Question: I am trying to access values from a user control MVVM in a parent MVVM class - so I can set the menu to enable/disable. I cannot visualize how to wire this up.
Any help is appreciated for the below since I have stuck (as I learn to implement MVVM)
Q1) As mentioned above - how do I access values from user control (child) MVVM onto the parent windowviewmodel
Q2) Once these values are accessible - I need to wire them with the 'CommandBinding' of the menu (Edit) item (for enable/disable). How do I do that?
Q3) Minor question - currently in my loginviewmodel - only when I tab out does the Submit button get enabled - if I wanted to do it as soon as I type a character - how do I go about?
Code for my loginscreen.xaml.cs
'''
public partial class Login_Screen_User_Control : UserControl
{
public Login_Screen_User_Control()
{
InitializeComponent();
var loginmodel = new myWindowViewModel();
DataContext = loginmodel;
}
}
public class myWindowViewModel
{
private string _username;
private string _password;
public ICommand OkCommand { get; set; }
public myWindowViewModel()
{
OkCommand = new myCommand(myOkExecute, myCanOkExecute);
}
public string userName
{
get { return _username; }
set { _username = value; }
}
public string passWord
{
get { return _password; }
set { _password = value; }
}
private void myOkExecute(object parameter)
{
//Authetication Logic - lets assume this came back as true
}
private bool myCanOkExecute(object parameter)
{
return (string.IsNullOrEmpty(userName) ? false : (userName.Length > 0 ? true : false));
}
}
'''
Code for my ParentApp.xaml
'''
<Window x:Class="Complete_Application.MainWindow"
xmlns="http://schemas.microsoft.com/winfx/2006/xaml/presentation"
xmlns:x="http://schemas.microsoft.com/winfx/2006/xaml"
xmlns:loc="clr-namespace:_05_User_Control_POC;assembly=05-User_Control_POC"
Title="MainWindow" Height="350" Width="525">
<Grid>
<Grid.RowDefinitions>
<RowDefinition Height="Auto"/>
<RowDefinition Height="*"/>
</Grid.RowDefinitions>
<Menu Grid.Row="0" Name="menu1" Height="25">
<MenuItem Header="_File">
<MenuItem Header="_New"/>
<MenuItem Header="_Open"/>
<MenuItem Header="_Close"/>
</MenuItem>
<MenuItem Header="_Edit">
<MenuItem Header="_New"/>
<MenuItem Header="_Open"/>
<MenuItem Header="_Close"/>
</MenuItem>
</Menu>
<Grid Grid.Row="1">
<loc:Login_Screen_User_Control></loc:Login_Screen_User_Control>
</Grid>
</Grid>
'''
Code for myparent.xaml.cs
'''
public partial class MainWindow : Window
{
public MainWindow()
{
InitializeComponent();
var mainwindowviewmodel = new parentWindowViewModel();
DataContext = mainwindowviewmodel;
}
}
public class parentWindowViewModel
{
public parentWindowViewModel()
{
//??
}
}
'''

I have looked at the following article - the person is doing the exact similar thing but through singleton pattern which I dont want to use - <URL>
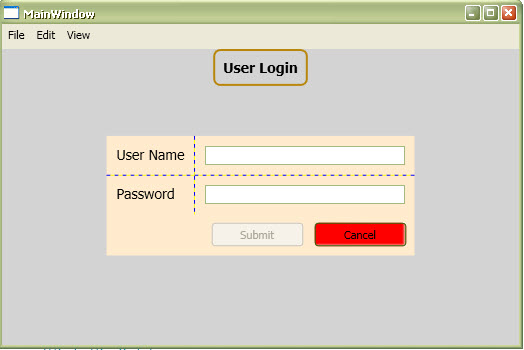
Answer: Option A: use a Mediator/Messenger to transfer the values ('mvvm light messenger')
Option B: (recommended) have LoginVM as a child property of your parent and use 'DataTemplate'
'''
parentWindowViewModel {
LoginVM LoginChild { get; }
}
<Window>...
<Window.Resources>...
<DataTemplate DataType={x:Type vm:LoginVM}>...
<ContentControl Content={Binding LoginChild}/>
'''
I don't completely understand via the wording, but '{Binding LoginChild.VALUE}'
<URL>